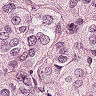
Metastatic tissue present: yes